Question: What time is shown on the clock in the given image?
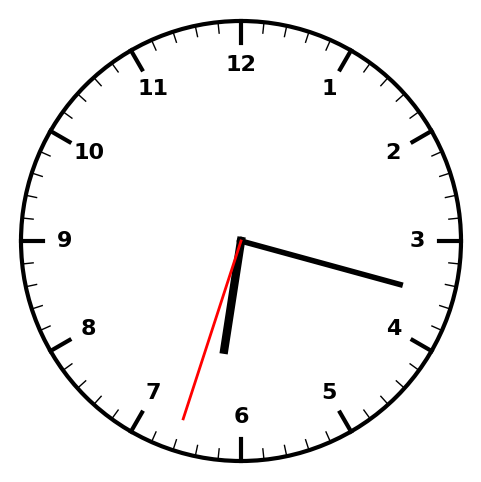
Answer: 06:17:33